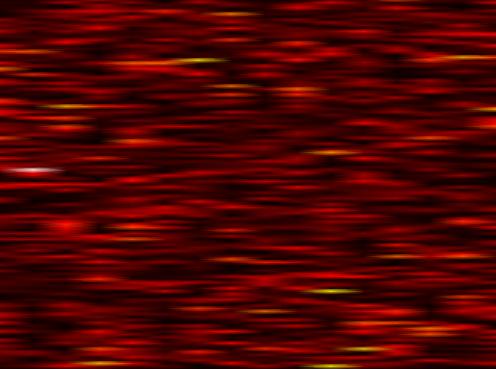
Label: WOLA